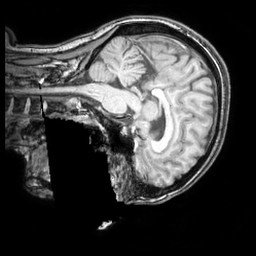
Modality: T1w
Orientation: sagittal
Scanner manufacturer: philips
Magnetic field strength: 3 T
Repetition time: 0.008131 s
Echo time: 0.003723 s